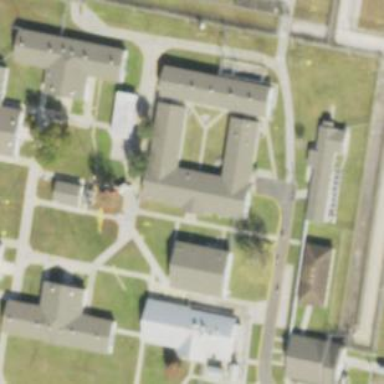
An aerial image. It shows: Prison building.